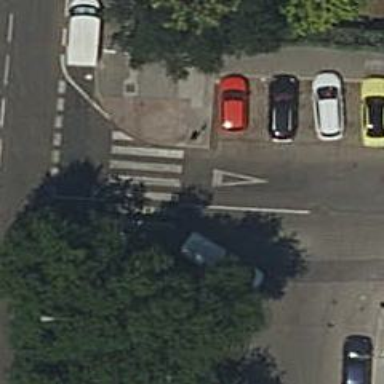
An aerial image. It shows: Uncontrolled zebra crossing on the road.